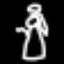
Label: angel